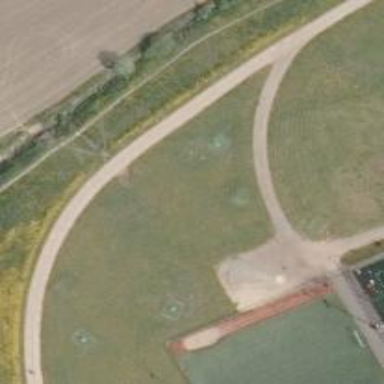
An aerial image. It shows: Disc golf hole.